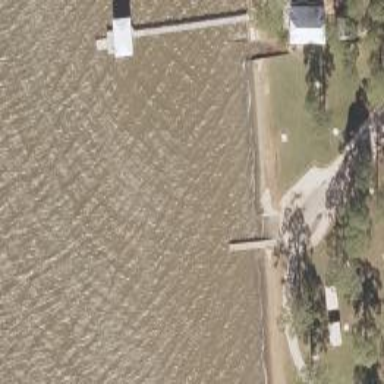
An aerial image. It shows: Man-made pier.